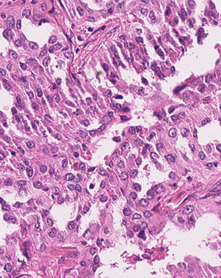
Tumor epithelial tissue: yes
Tumor-associated stroma tissue: yes
Normal tissue: no